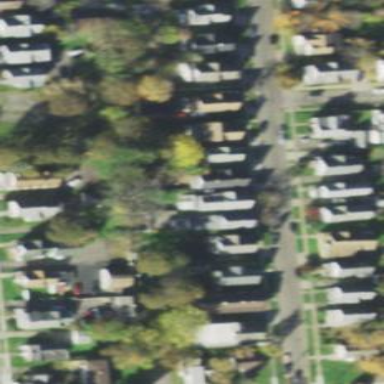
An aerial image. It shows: Sidewalk.